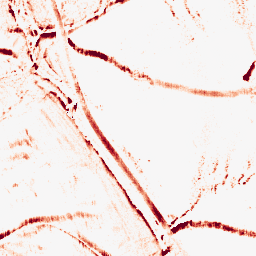
Category: morphological
Decomposition family: morphological_rect
Decomposition parameters: operation: opening
width: 5
height: 10
Upsampling method: edge_directed
Upsampling parameters: scale: 2
Upsampling scale: 2